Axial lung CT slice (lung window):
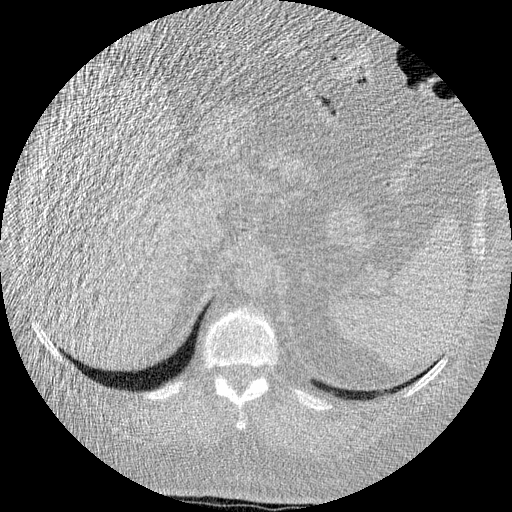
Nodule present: no